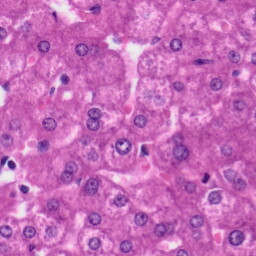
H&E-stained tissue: Liver